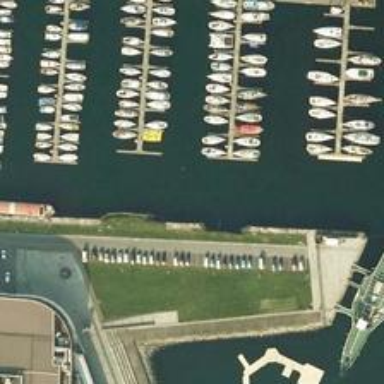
Many orderly boats are in a port near a wharf .